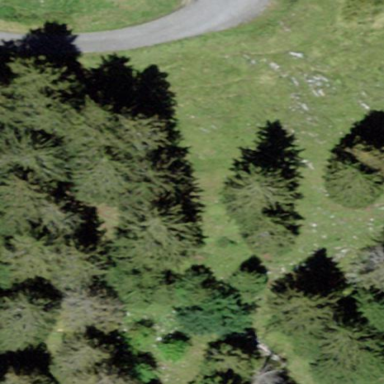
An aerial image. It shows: Forest area.